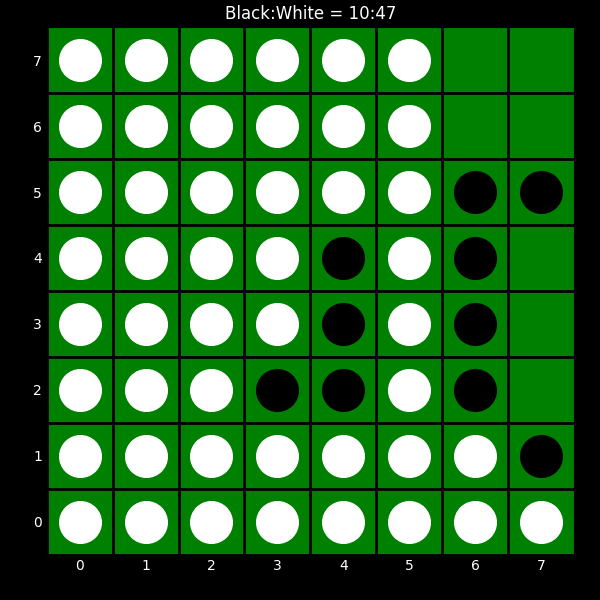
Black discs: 10
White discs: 47